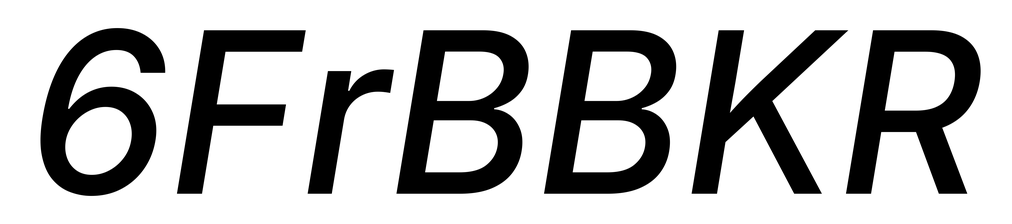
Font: Inter-Italic_Medium_Italic